Question: I want to get a content page from Wiki in this format (the picture below) then show it in WebView. It means the content includes text and links.

I tried this but the output seems to be messy.
<URL>
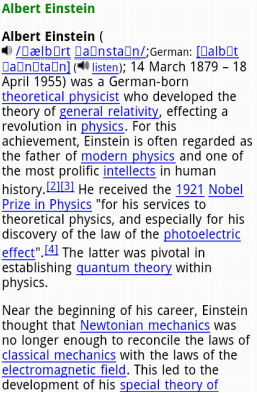
Answer: You want 'index.php?action=render'; <URL>. This returns the HTML of the page content with no sidebar/header/footer HTML. You'll have to match and remove infoboxes yourself.
Reference: <URL>.